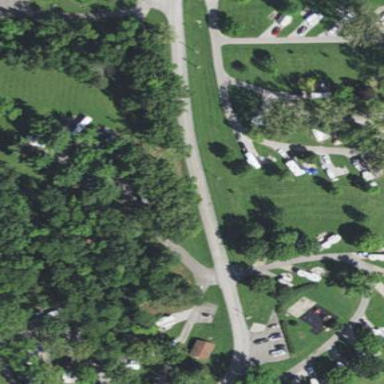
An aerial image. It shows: Campsite designated for tourism.